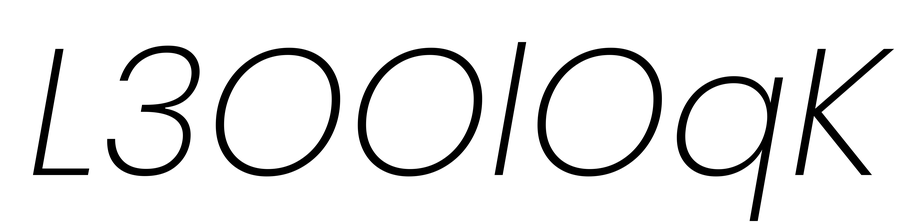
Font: Poppins-ExtraLightItalic